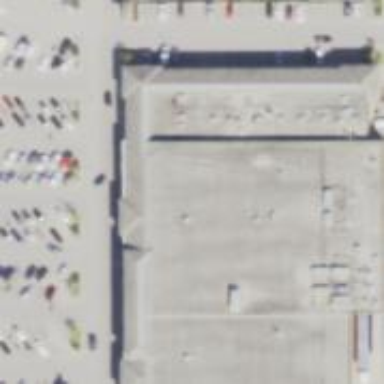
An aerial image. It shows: Retail building.